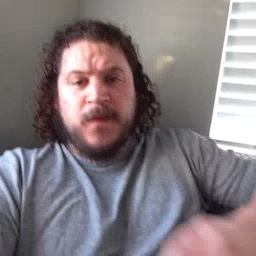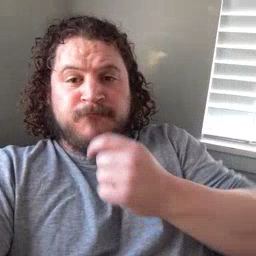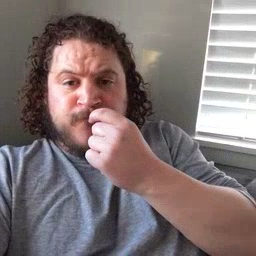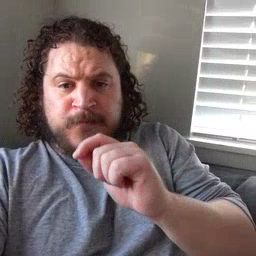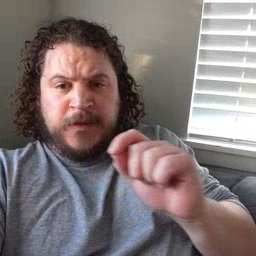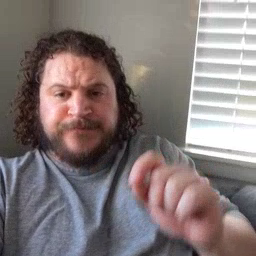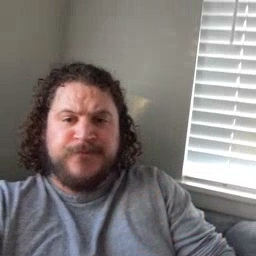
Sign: pencil